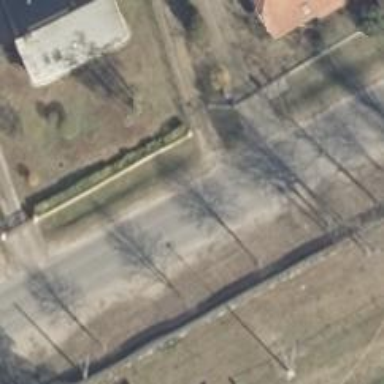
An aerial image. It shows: Smooth asphalt road in residential area.